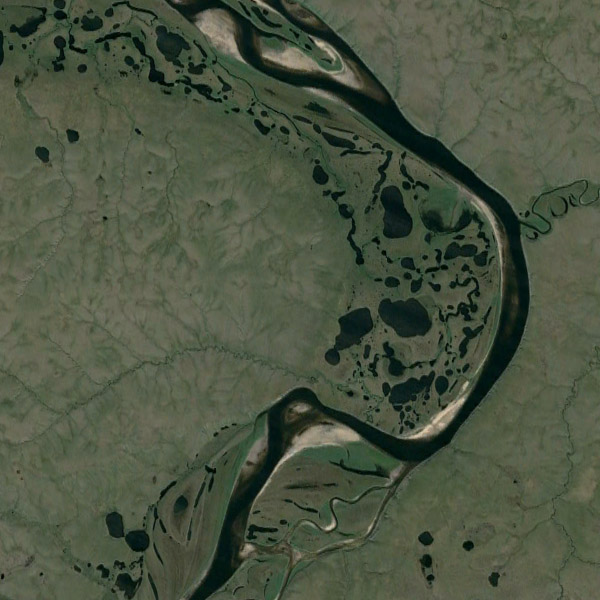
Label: River